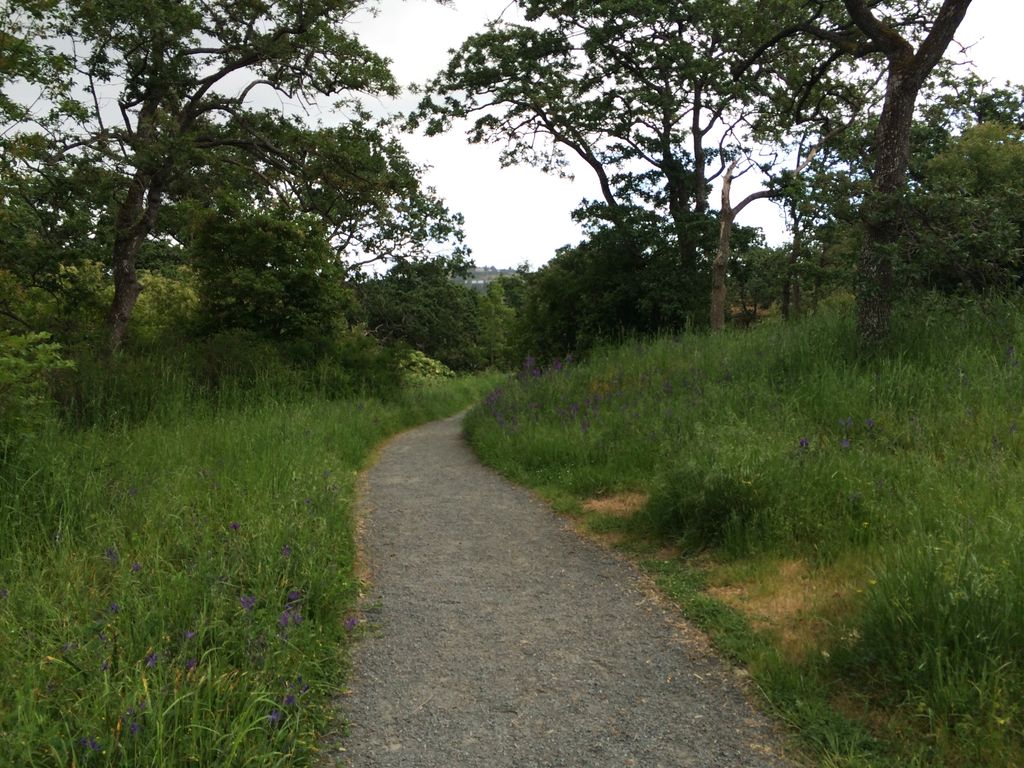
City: victoria